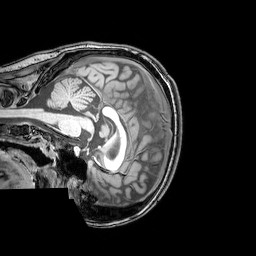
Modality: T1w
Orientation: sagittal
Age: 24
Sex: female
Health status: healthy
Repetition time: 0.081 s
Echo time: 0.037 s